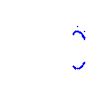
Particle: kaon